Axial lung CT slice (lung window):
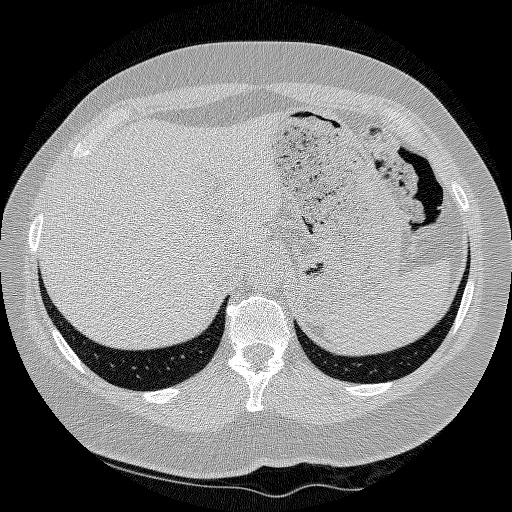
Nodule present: no